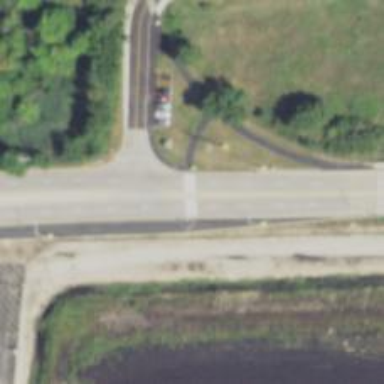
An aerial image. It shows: Marked crossing on cycleway road.